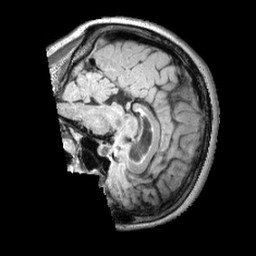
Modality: FLAIR
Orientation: sagittal
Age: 58
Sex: female
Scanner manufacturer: siemens
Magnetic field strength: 3 T
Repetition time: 5 s
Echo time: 0.387 s